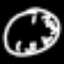
Label: clock